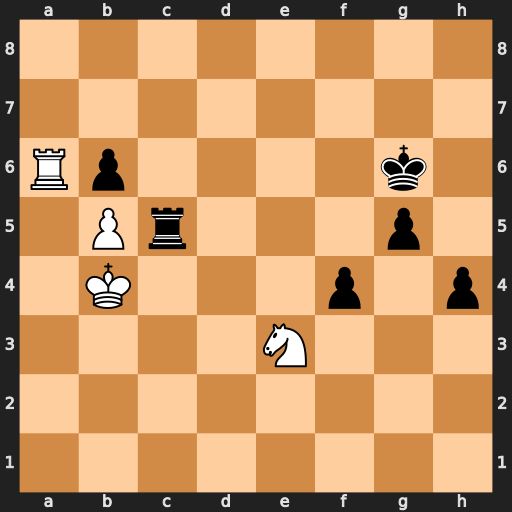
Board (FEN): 8/8/Rp4k1/1Pr3p1/1K3p1p/4N3/8/8
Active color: w
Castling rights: -
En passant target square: -
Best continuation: Rxb6+ Kh5 Kxc5